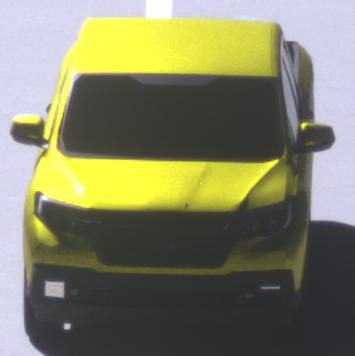
Make: Honda
Model: Ridgeline
Detailed model: Gen. 2
Model produced from: 2016
Model produced until: 2020
Doors: 4
Color: yellow
Road condition: dry road
Daytime: morning or afternoon
Contrast: high contrast